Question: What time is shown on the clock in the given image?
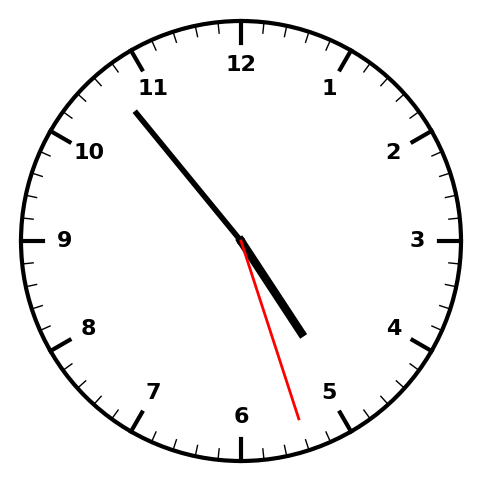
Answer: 04:53:27